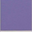
Piece: xx